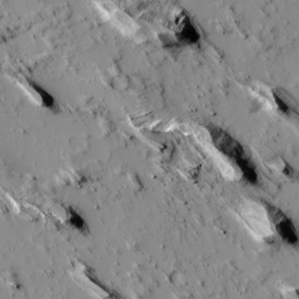
Label: non_frost